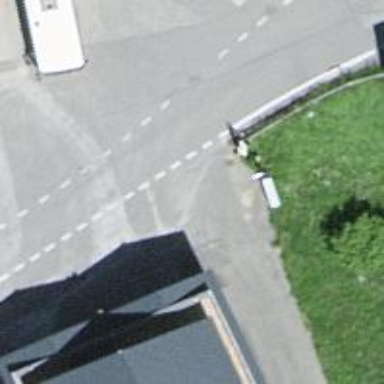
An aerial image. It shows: Post box.